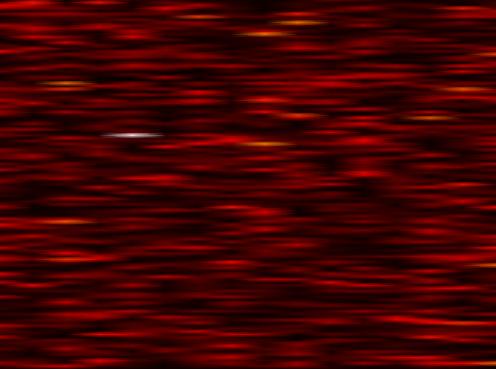
Label: FOFDM